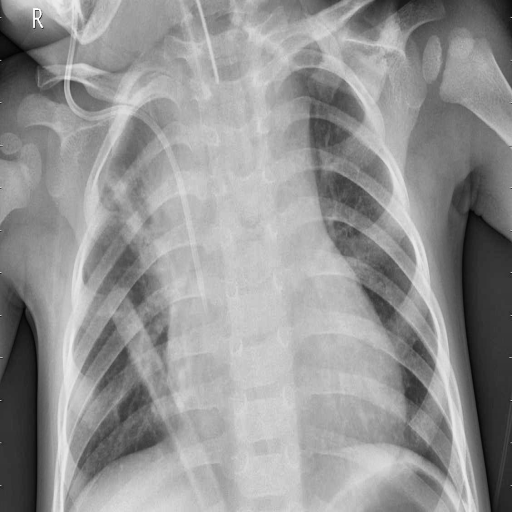
Finding: PNEUMONIA